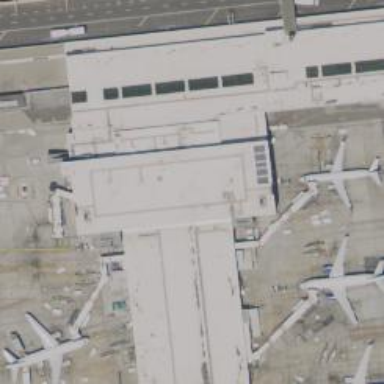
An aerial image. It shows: Airport gate.